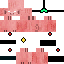
A female human skin with pale skin, wearing brown long hair dressed in a blue hoodie and black pants, featuring a closed mouth.